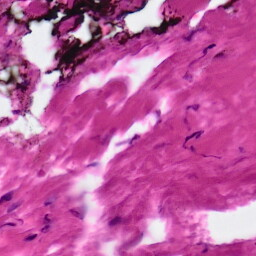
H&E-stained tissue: Ovarian